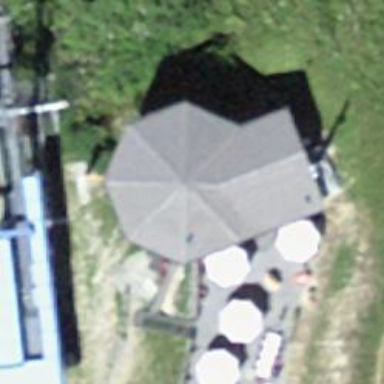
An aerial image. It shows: Restaurant in building.